一年级 · 组合几何学
下图的七巧板是由（）个 $\triangle ， （ ） 个 \square ， （ ） 个 \square$ 构成的。

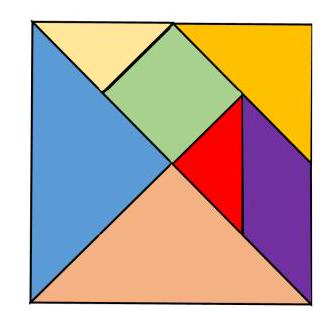
答案: $5 \quad 1 \quad 1$